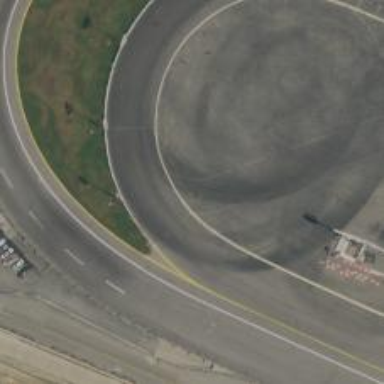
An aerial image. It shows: Raceway for motor sports.